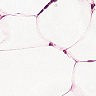
Metastatic tissue present: yes